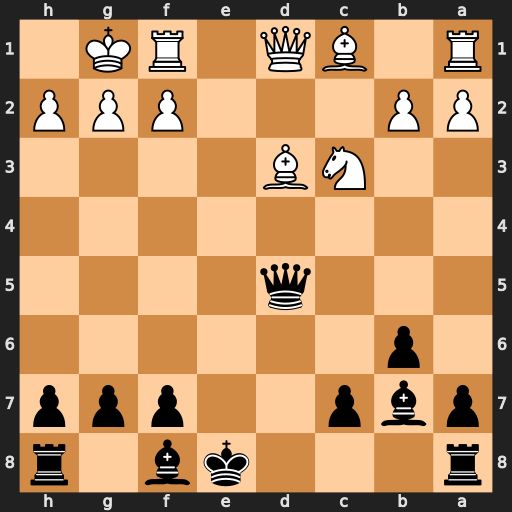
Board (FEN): r3kb1r/pbp2ppp/1p6/3q4/8/2NB4/PP3PPP/R1BQ1RK1
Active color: b
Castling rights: kq
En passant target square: -
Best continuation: Qxg2#